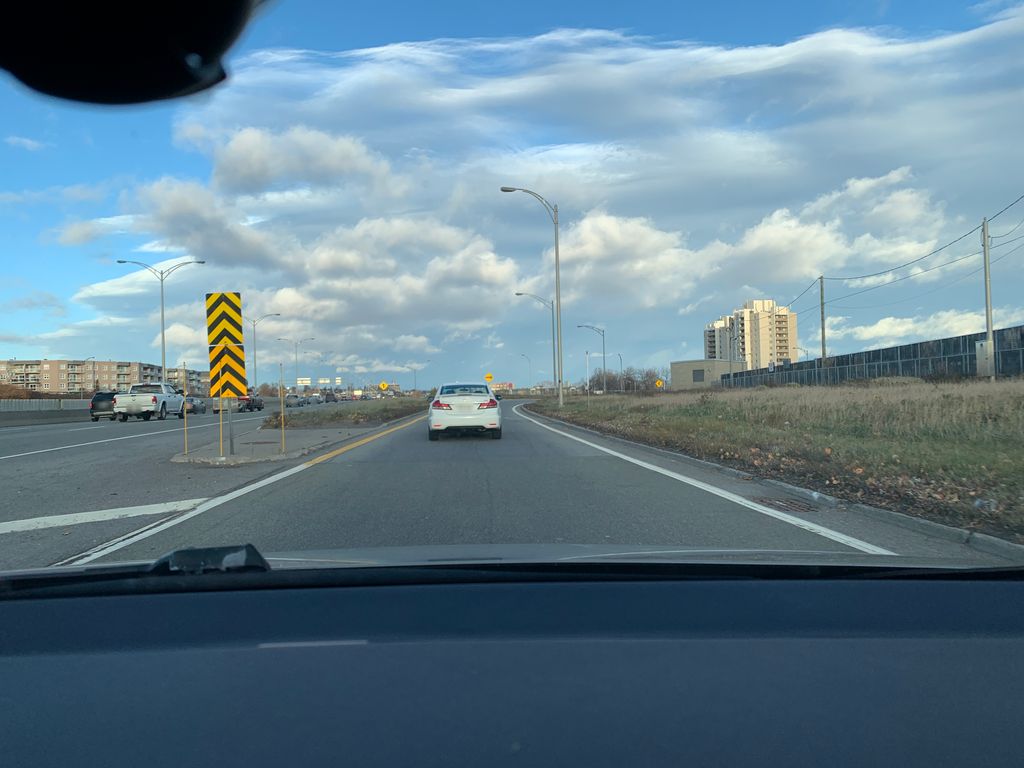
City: quebec_city